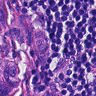
Metastatic tissue present: yes